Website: apple
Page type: customer-info-address
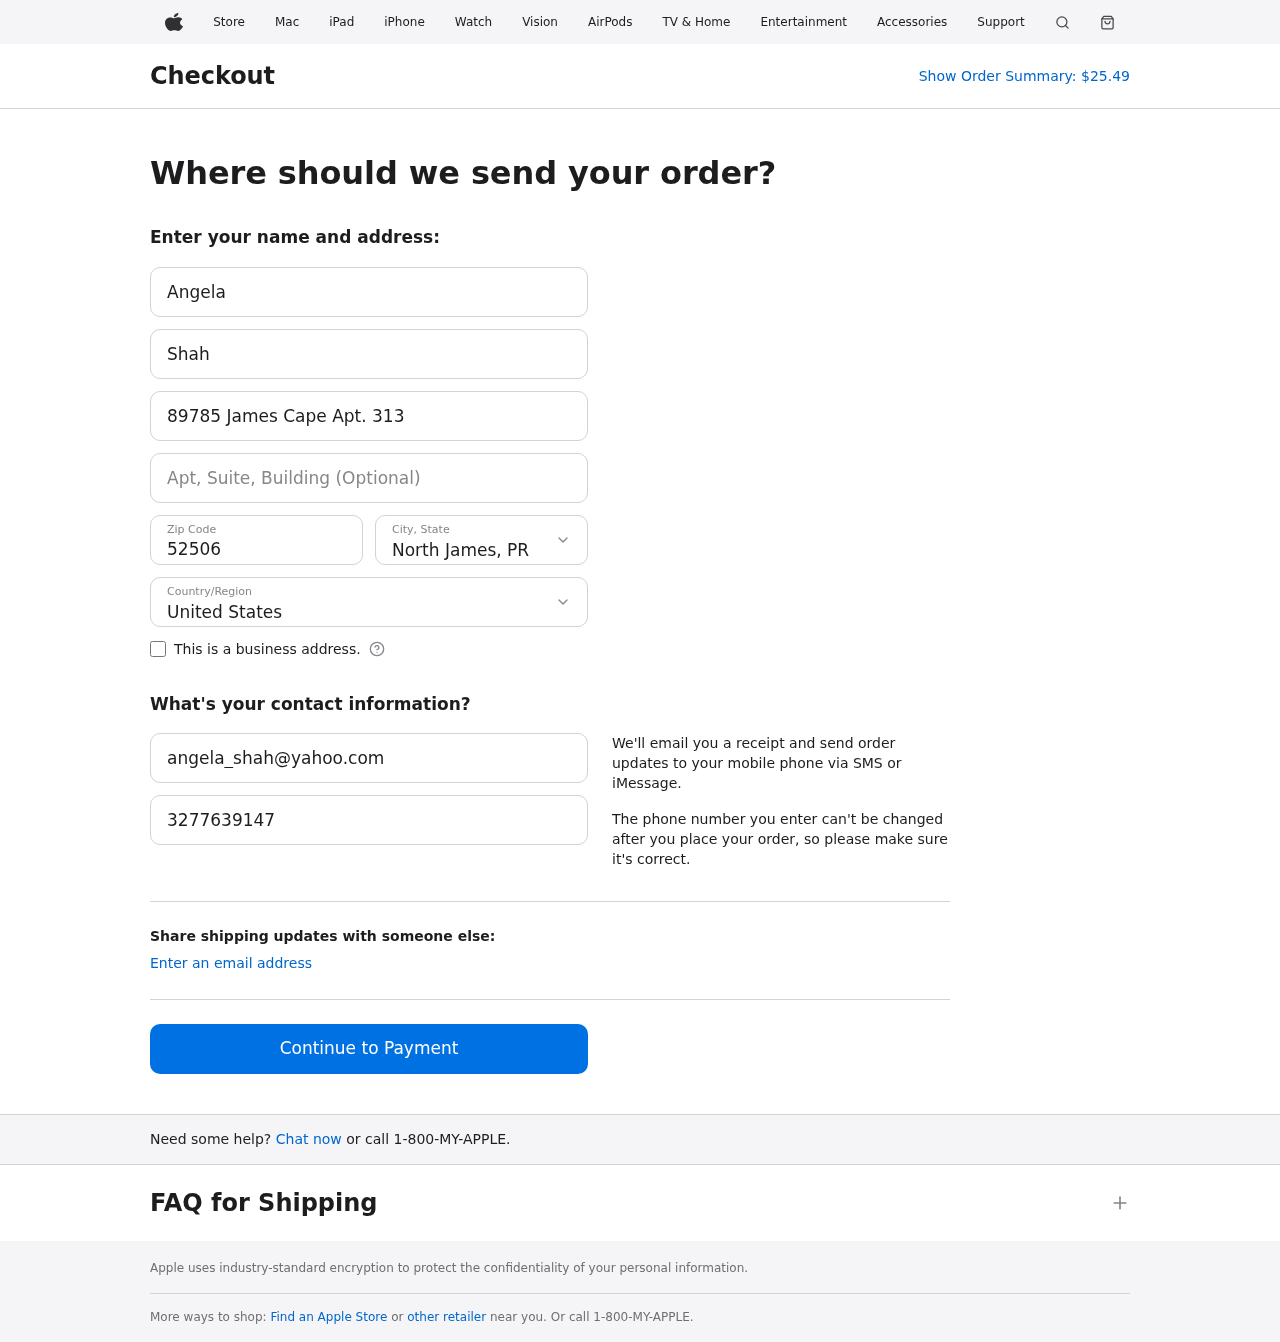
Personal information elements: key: PII_CITY_STATE
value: North James, PR
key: PII_COUNTRY
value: United States
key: PII_EMAIL
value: angela_shah@yahoo.com
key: PII_FIRSTNAME
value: Angela
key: PII_LASTNAME
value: Shah
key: PII_PHONE
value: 3277639147
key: PII_POSTCODE
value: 52506
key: PII_STREET
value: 89785 James Cape Apt. 313
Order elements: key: ORDER_TOTAL
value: $25.49